Field crop: maize
Growth stage: 2
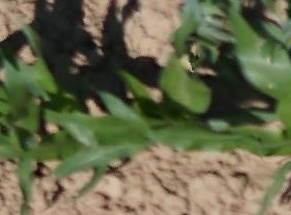
Species: maize